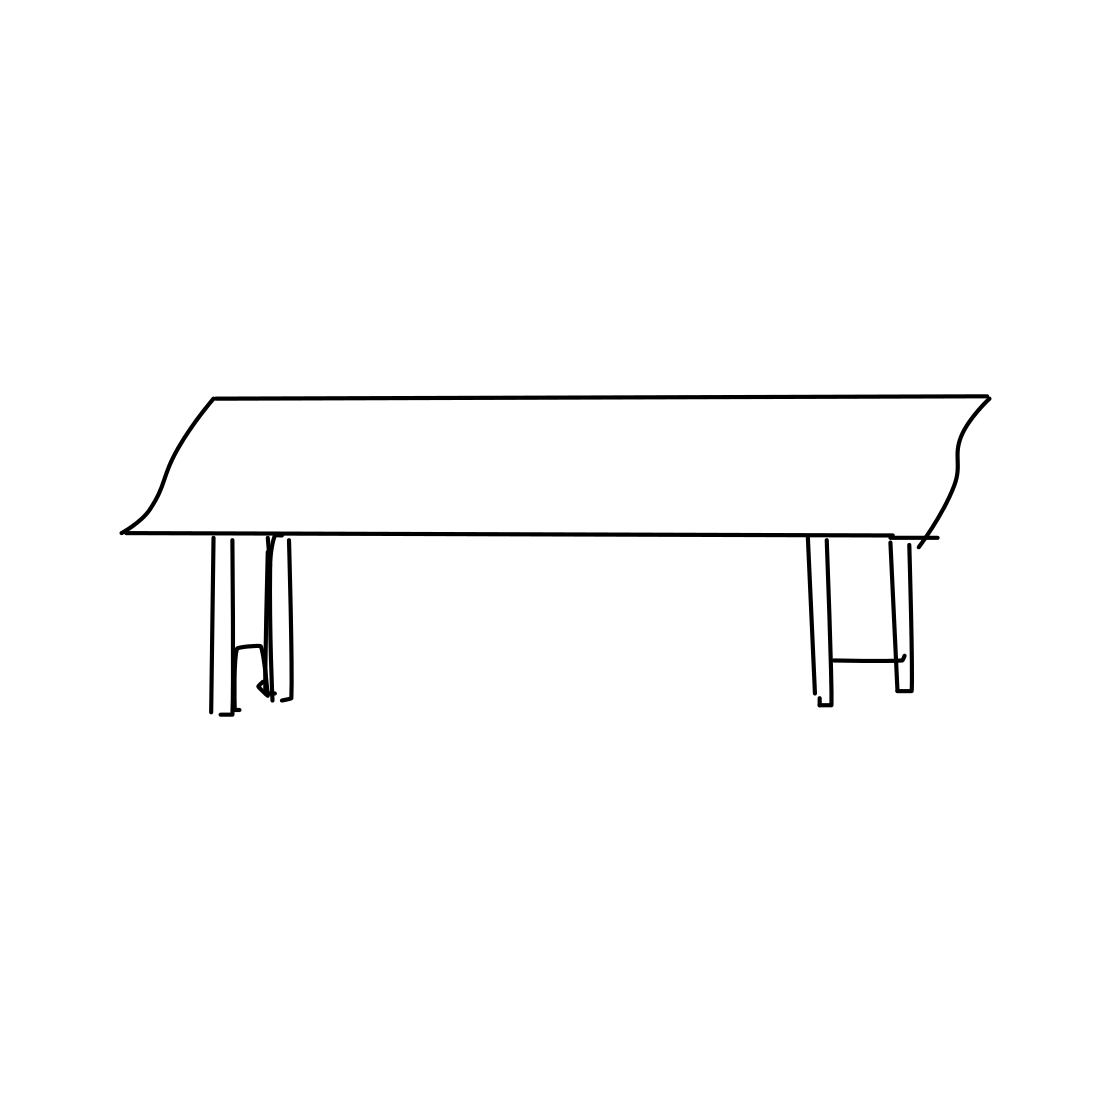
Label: bench